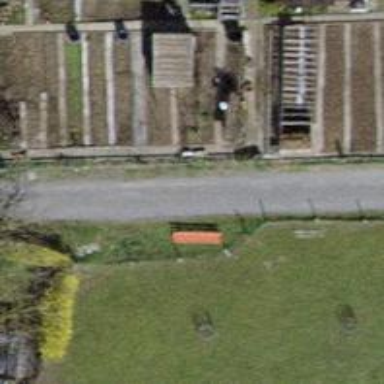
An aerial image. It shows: Red bench.